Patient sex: M
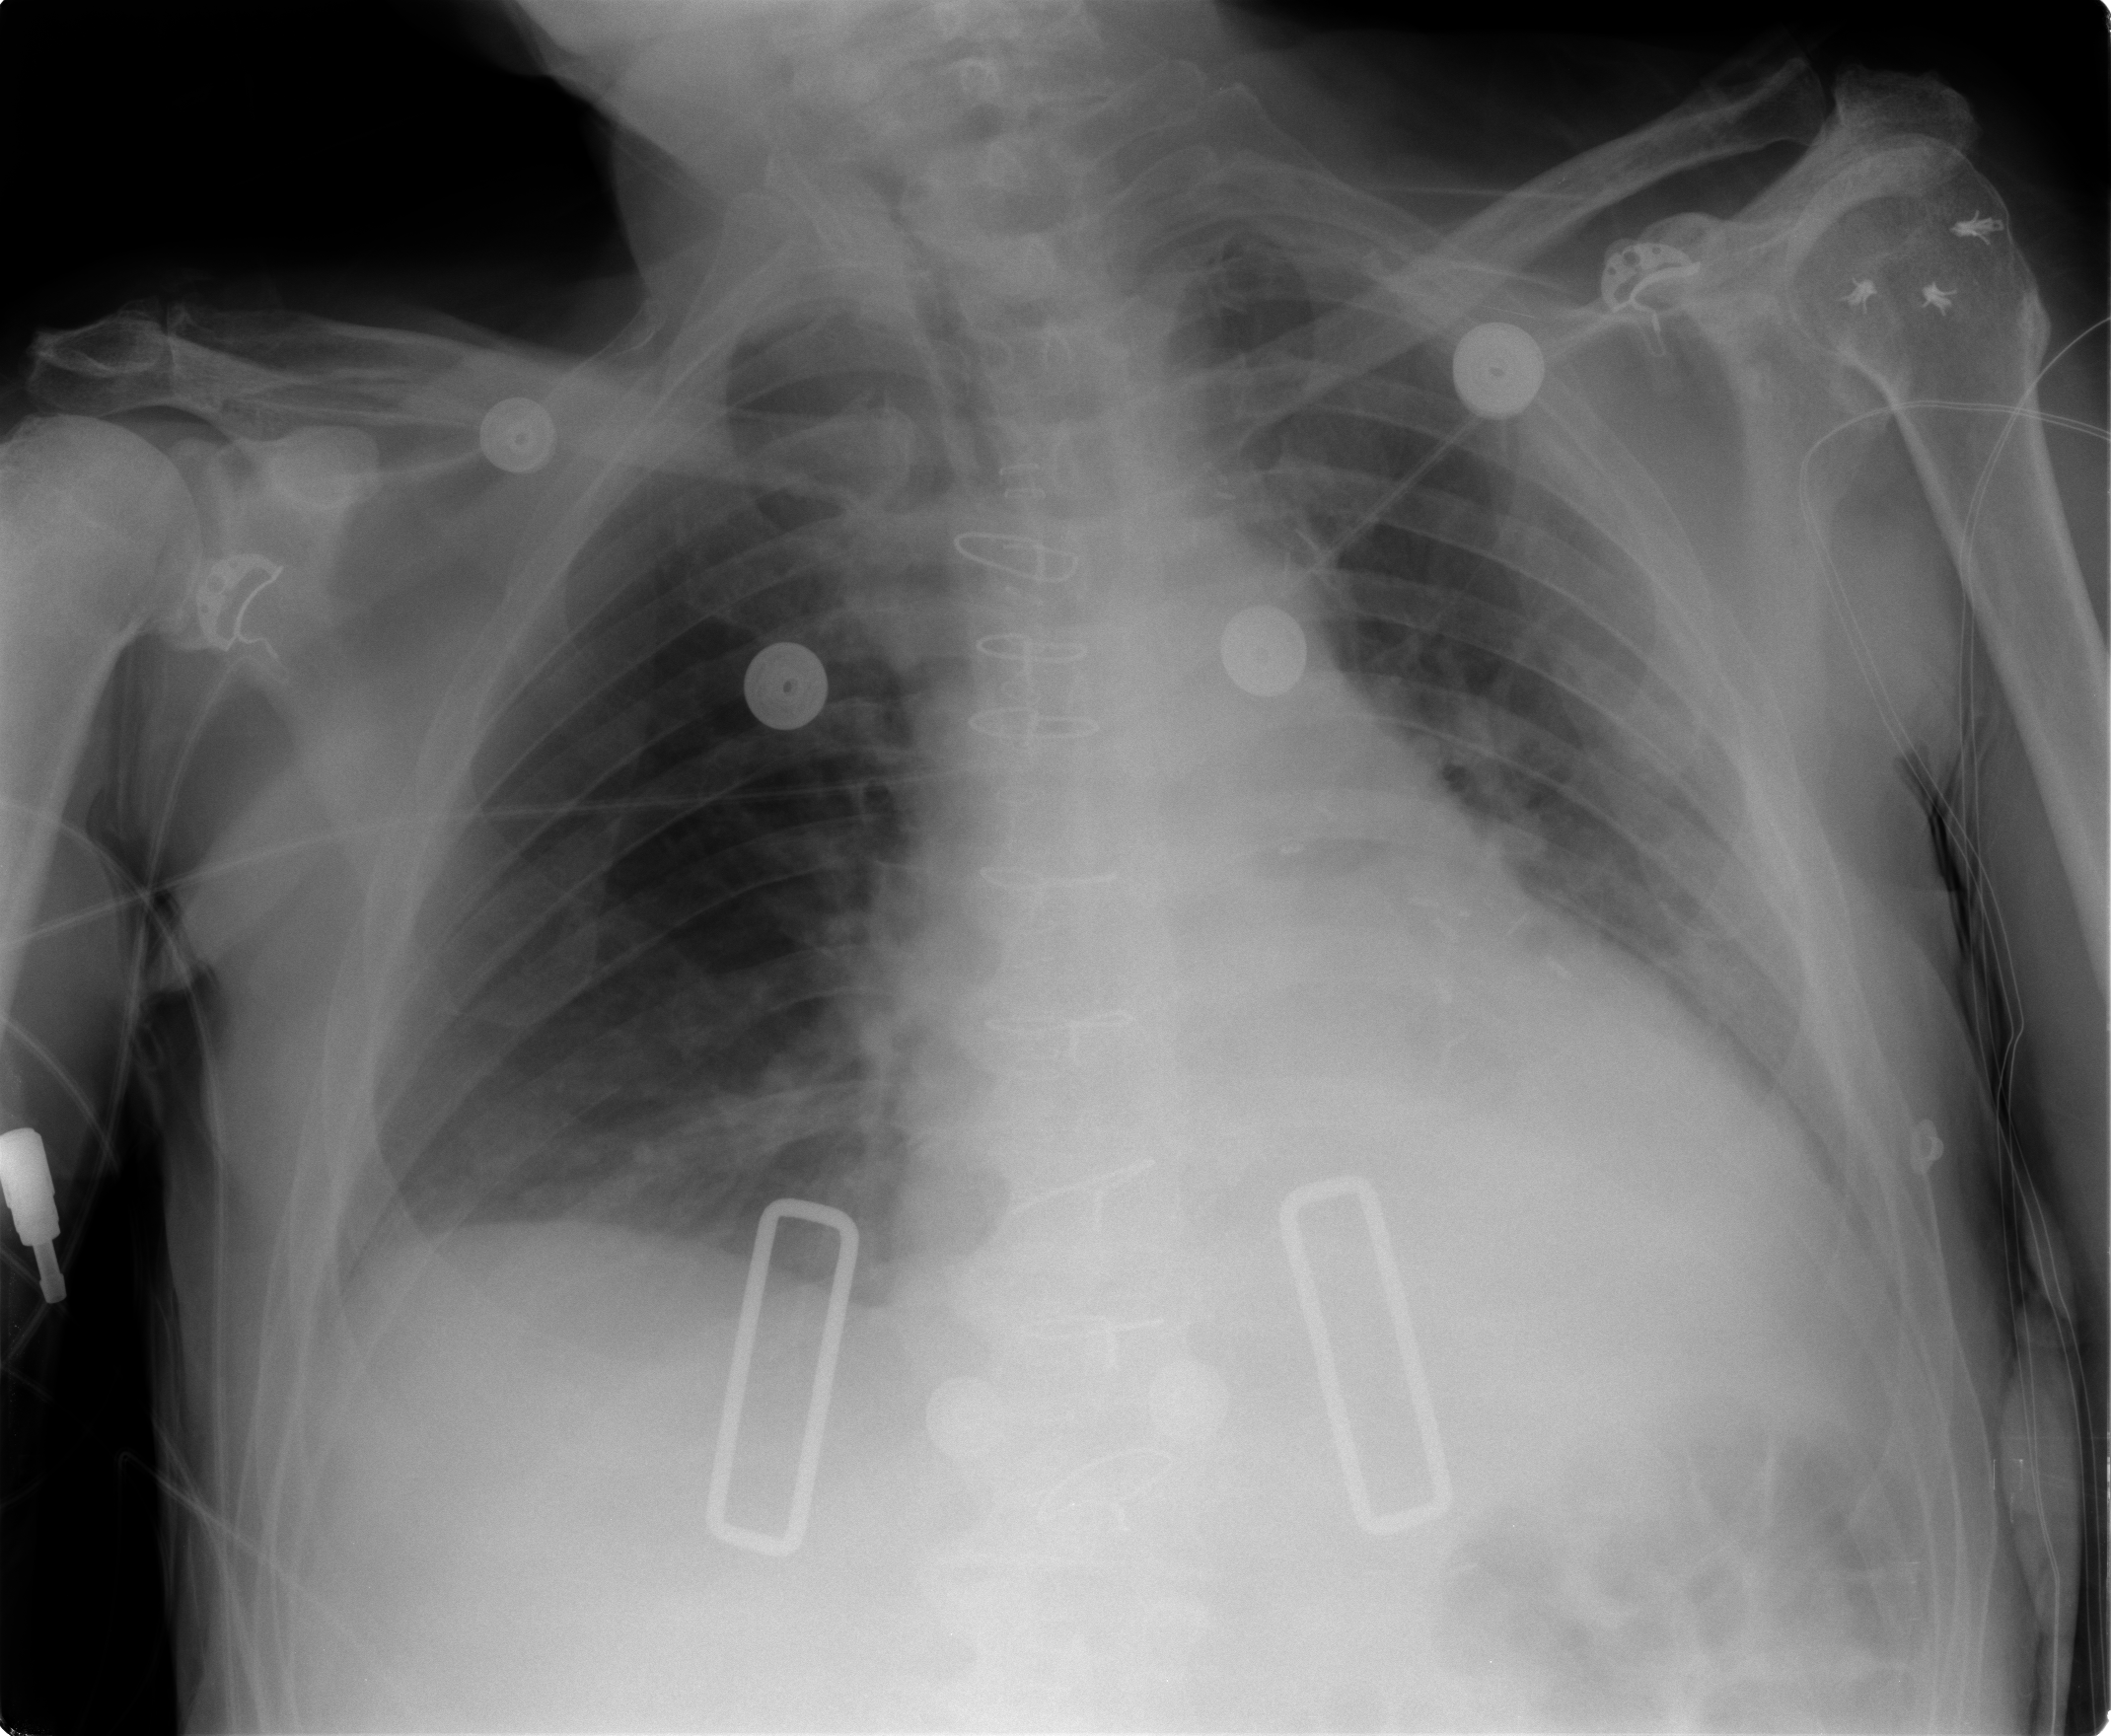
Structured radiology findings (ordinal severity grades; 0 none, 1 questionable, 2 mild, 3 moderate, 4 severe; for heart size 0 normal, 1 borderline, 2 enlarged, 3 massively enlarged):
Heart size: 2
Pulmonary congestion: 2
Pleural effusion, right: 1
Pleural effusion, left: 2
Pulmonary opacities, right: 0
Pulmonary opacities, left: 0
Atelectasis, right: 2
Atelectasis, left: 2